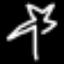
Label: palm tree